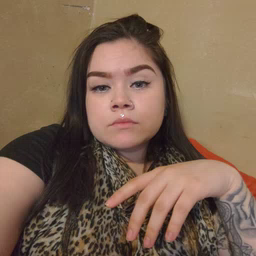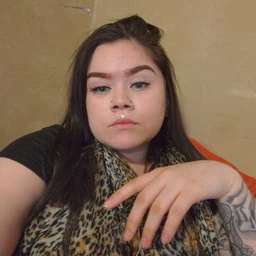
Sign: face